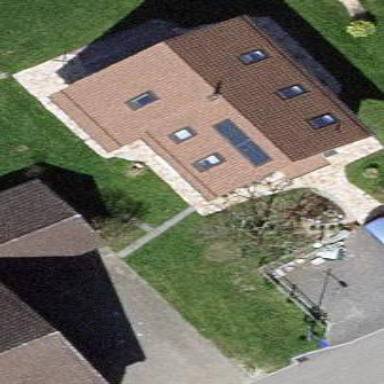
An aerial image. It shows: Simple and straightforward house.